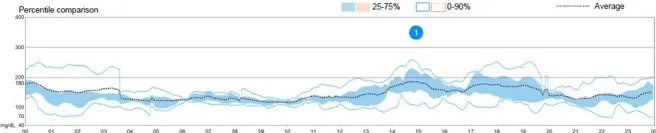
Graph showing an overview of the patient's glycemic control the week prior to the episode. Directly taken from the patient's personal record on the hybrid closed-loop system's manufacturer's site.
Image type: chart (chart)